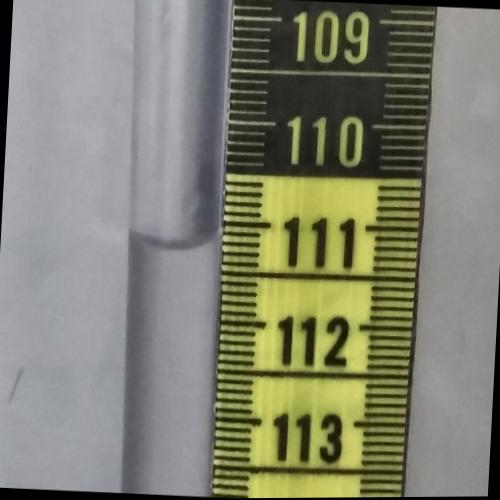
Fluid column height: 111.2 cm